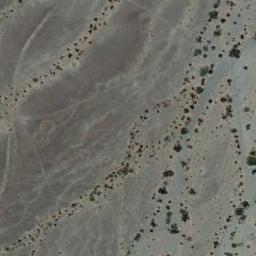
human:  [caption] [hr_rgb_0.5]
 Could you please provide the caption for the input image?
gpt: Chaparral is evenly distributed in strips on the sand .

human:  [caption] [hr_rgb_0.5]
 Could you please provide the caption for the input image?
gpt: Some small chaparrals grow in the desert and the dry river channels beside .

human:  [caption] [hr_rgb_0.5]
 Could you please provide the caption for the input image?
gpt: The chaparral is in the bare land .

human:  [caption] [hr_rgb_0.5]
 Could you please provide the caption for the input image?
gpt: You can see a lot of weeds on this desert .

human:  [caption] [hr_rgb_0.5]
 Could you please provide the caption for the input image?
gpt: The chaparral is scattered and sparse .